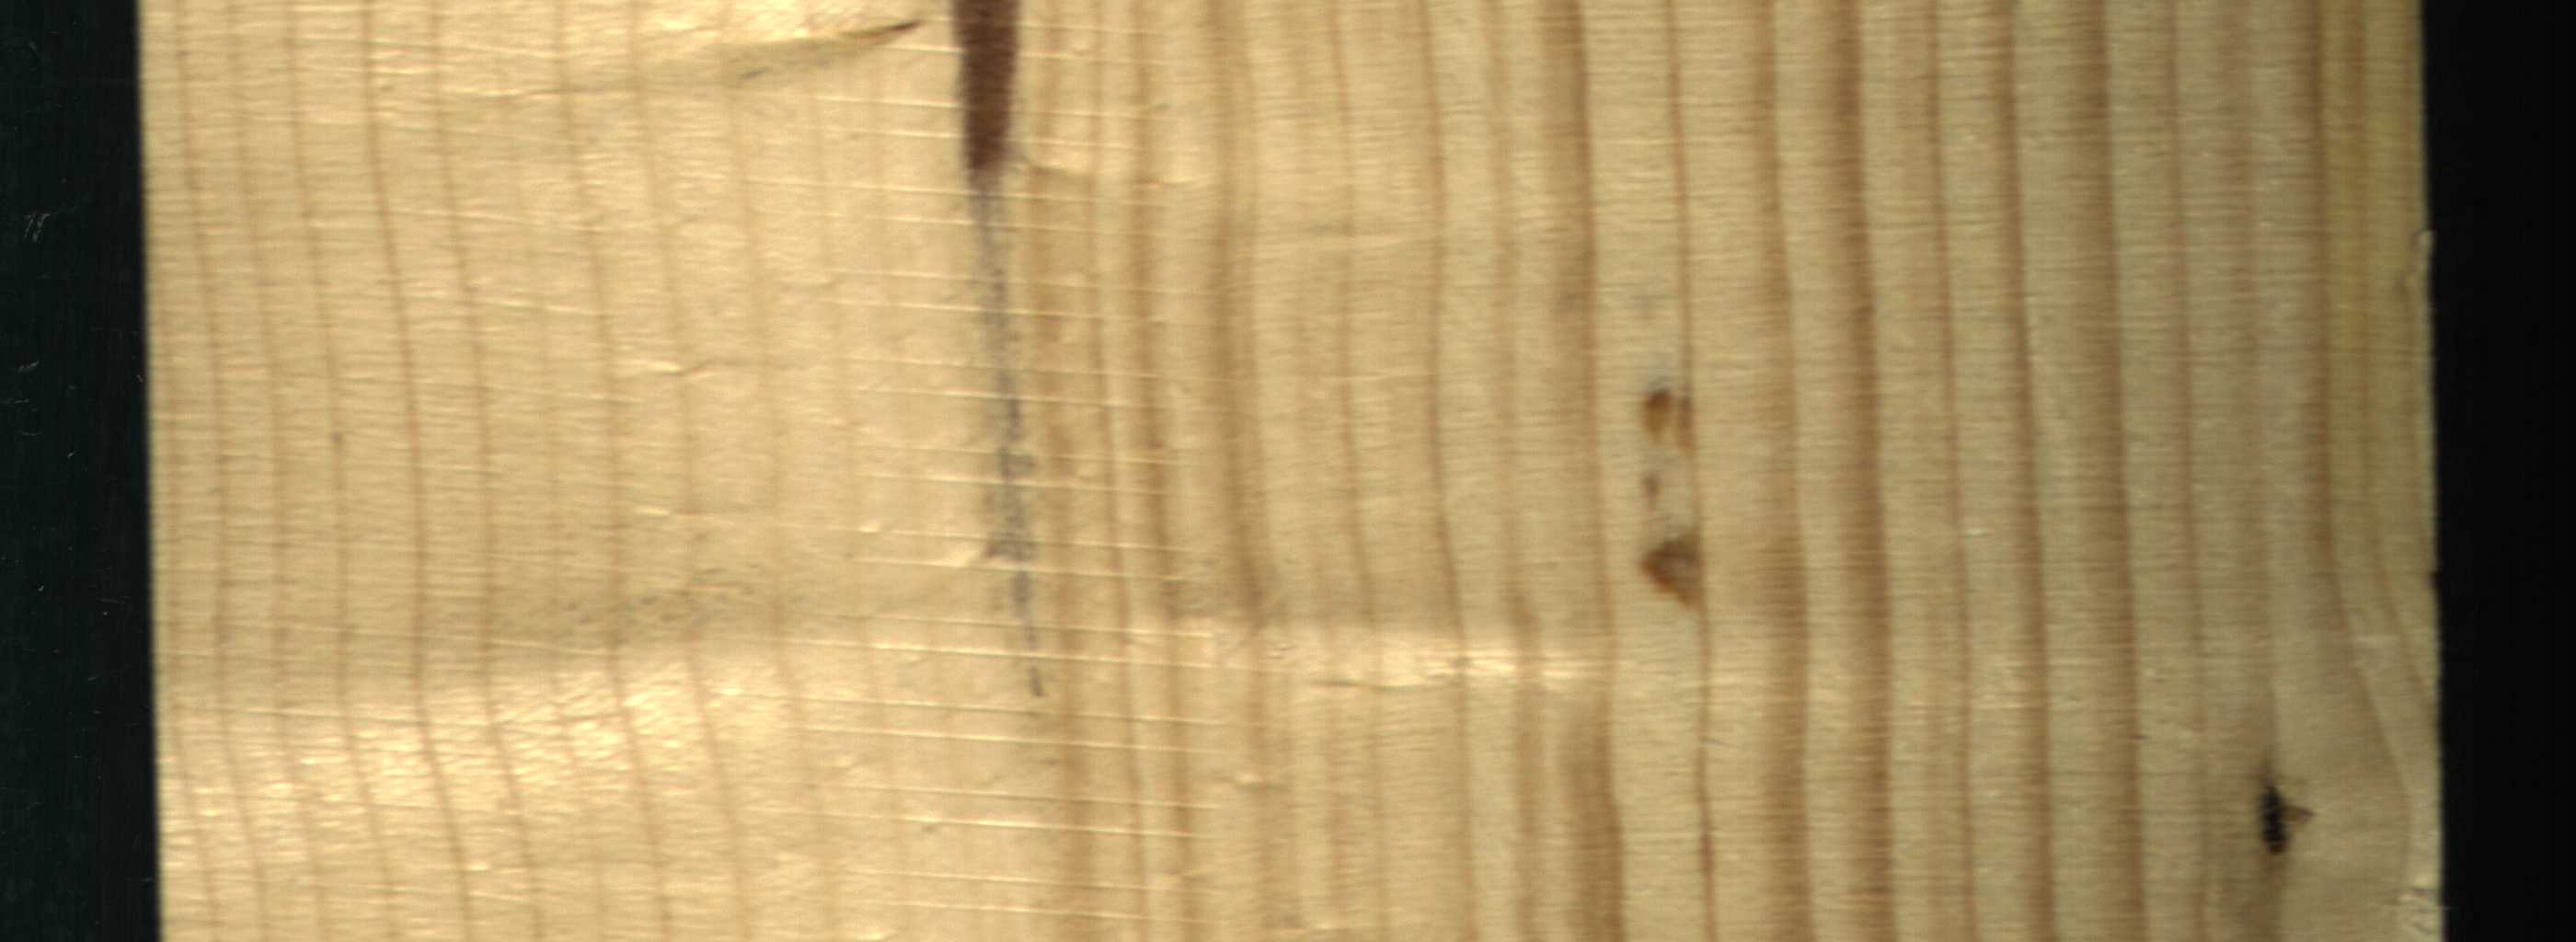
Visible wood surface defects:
Marrow
resin
resin
resin